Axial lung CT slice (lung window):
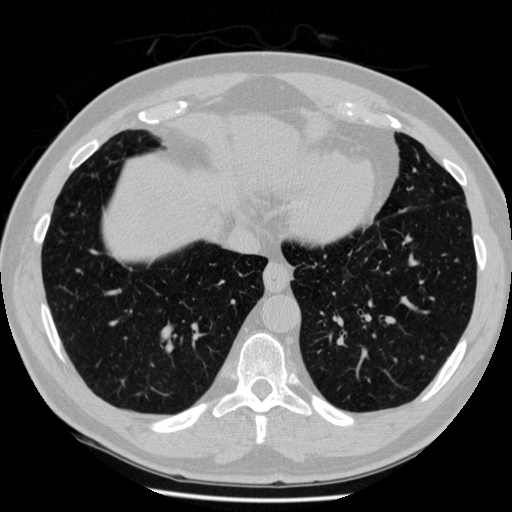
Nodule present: no